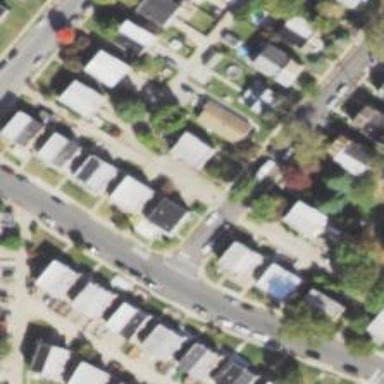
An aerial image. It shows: Alley classified as service road.